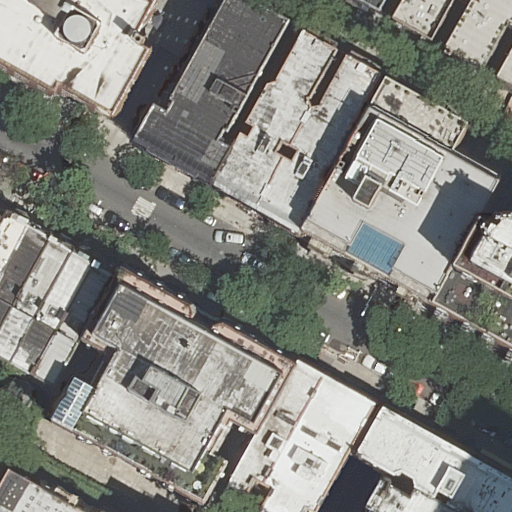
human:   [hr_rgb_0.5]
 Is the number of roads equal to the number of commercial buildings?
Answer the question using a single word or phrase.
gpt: no

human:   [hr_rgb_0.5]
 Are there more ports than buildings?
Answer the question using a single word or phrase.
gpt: no

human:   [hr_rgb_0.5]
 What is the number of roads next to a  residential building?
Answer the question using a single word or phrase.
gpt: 1

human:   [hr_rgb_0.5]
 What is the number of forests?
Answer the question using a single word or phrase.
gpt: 0

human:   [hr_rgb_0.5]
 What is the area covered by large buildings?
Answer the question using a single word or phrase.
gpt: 3289m2

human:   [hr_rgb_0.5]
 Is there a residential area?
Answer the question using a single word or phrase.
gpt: no

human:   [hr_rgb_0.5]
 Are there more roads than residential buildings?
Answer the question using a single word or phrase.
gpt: no

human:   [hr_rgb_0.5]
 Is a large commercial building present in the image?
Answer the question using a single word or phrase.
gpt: no

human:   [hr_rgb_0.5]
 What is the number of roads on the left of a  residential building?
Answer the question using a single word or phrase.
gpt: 0

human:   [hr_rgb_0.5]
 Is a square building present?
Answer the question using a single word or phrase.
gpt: no

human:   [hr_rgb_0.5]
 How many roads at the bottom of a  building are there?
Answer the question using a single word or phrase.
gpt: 1

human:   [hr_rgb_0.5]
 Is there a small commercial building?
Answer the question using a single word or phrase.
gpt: no

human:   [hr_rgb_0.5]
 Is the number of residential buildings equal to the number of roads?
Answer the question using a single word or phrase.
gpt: no

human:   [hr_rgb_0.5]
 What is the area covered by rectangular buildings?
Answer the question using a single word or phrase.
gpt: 645m2

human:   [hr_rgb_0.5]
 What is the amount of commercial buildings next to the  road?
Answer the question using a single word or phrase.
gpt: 0

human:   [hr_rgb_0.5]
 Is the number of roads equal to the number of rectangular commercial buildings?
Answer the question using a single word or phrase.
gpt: no

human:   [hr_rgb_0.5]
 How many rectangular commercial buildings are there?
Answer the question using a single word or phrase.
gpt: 0

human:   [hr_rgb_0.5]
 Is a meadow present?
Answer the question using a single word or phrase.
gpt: no

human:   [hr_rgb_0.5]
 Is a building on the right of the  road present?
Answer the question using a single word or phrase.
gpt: yes

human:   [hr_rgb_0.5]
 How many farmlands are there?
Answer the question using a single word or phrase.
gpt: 0

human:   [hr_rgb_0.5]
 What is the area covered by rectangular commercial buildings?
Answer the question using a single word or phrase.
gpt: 0m2

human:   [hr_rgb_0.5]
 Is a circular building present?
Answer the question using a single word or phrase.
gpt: no

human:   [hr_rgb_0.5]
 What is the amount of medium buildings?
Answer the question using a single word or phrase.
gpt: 10

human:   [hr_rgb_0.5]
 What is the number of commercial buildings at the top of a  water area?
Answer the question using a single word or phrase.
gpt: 0

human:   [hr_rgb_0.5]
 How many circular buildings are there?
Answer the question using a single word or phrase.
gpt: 0

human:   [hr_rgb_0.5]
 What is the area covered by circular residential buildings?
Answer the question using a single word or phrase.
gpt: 0m2

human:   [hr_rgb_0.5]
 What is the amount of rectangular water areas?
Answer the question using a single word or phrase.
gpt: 0

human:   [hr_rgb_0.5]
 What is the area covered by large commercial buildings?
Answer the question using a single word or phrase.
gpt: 0m2

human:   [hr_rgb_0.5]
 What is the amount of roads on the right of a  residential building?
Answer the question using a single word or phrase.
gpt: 0

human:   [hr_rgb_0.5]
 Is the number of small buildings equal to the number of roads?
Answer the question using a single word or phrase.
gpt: no

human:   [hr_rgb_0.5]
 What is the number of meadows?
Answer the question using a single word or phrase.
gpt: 0

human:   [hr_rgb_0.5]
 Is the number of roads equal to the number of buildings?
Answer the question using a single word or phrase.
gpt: no

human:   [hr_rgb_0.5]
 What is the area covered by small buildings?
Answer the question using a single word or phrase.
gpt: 326m2

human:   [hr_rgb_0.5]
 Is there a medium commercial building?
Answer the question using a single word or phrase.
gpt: no

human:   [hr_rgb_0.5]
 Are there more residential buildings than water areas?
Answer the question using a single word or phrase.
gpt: yes

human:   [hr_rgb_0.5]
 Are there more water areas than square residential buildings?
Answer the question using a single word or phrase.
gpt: no